Interaction volume radius: 5 \u00c5
Interaction volume height: 30 \u00c5
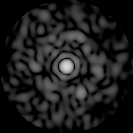
Disorder parameter: 0.833